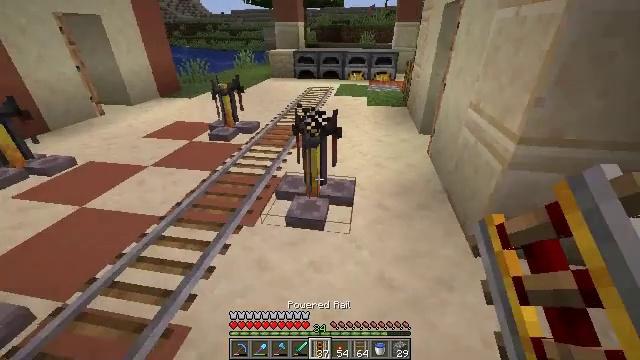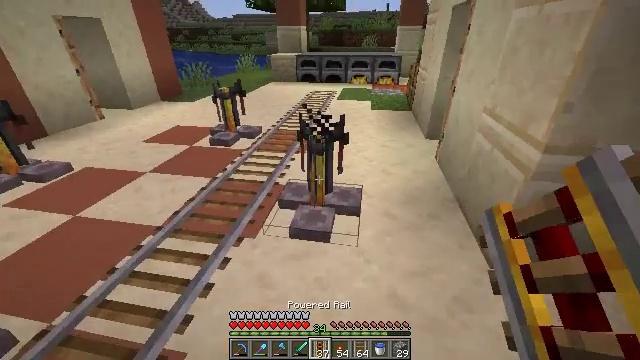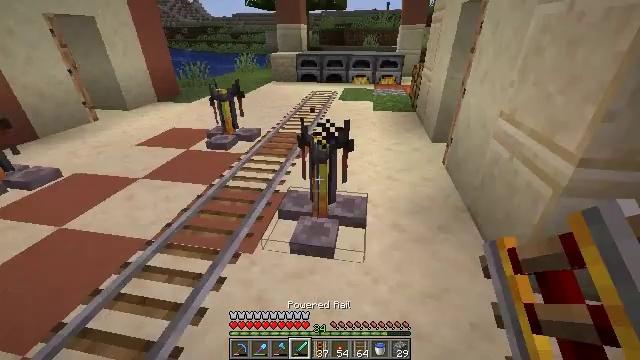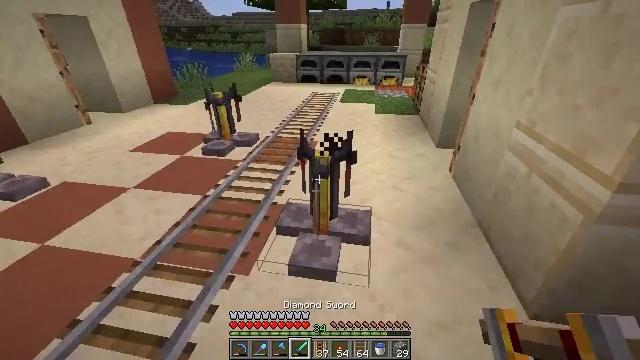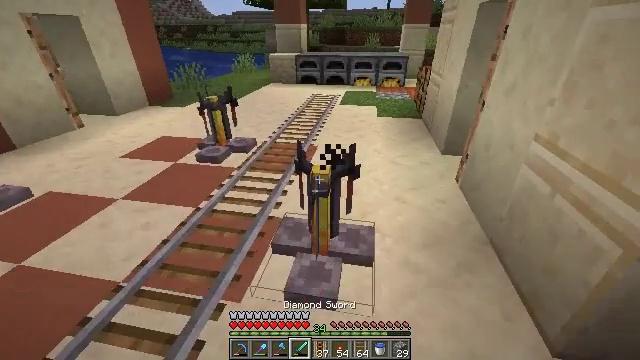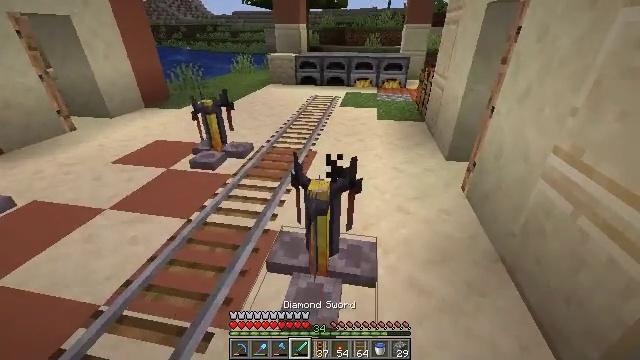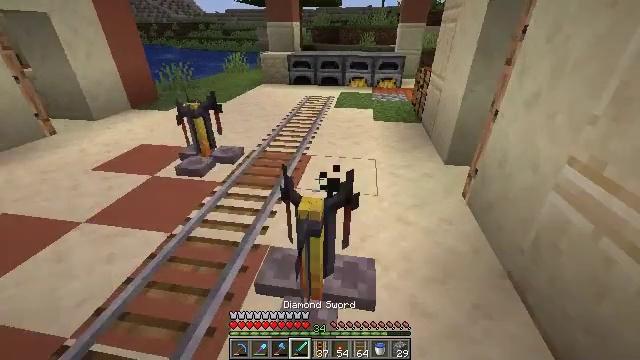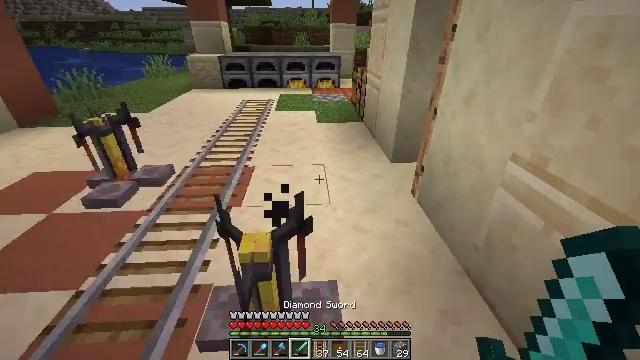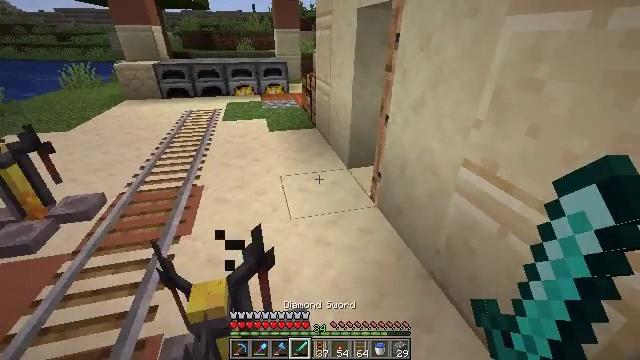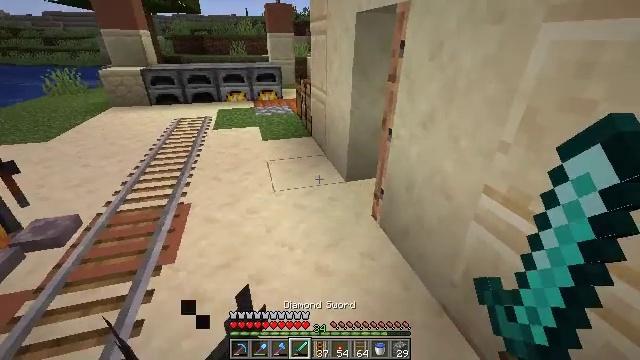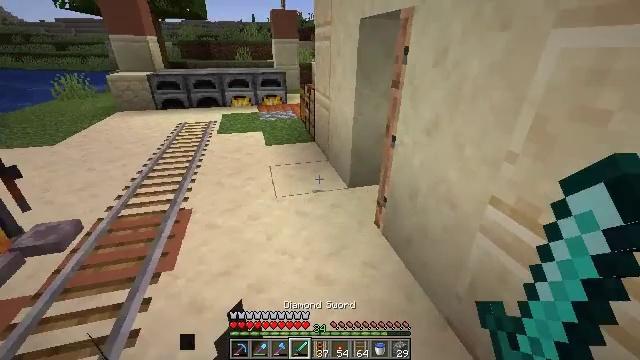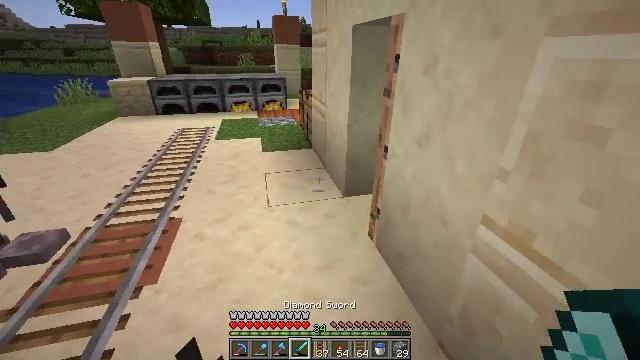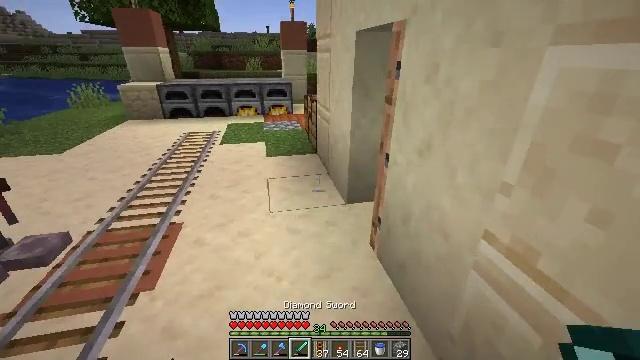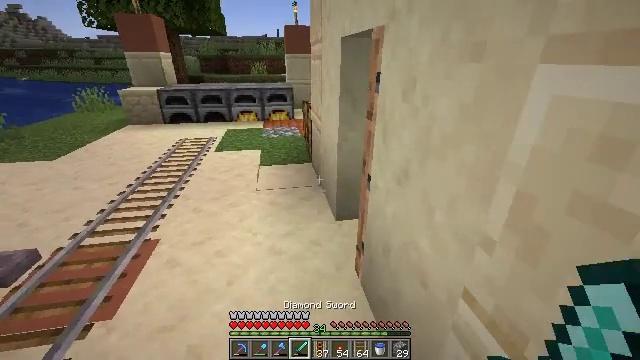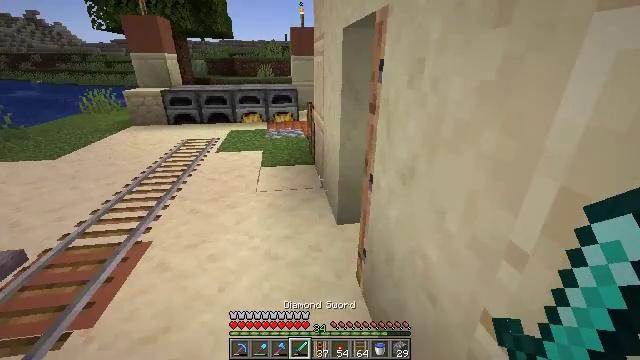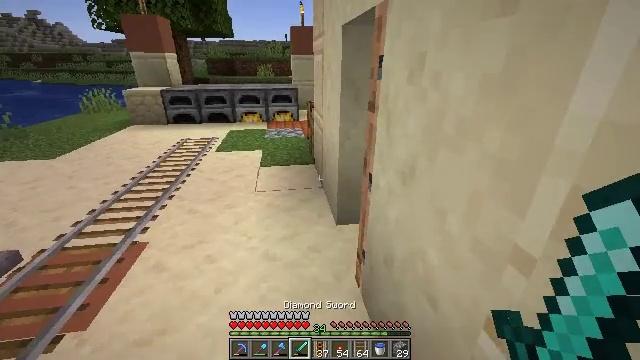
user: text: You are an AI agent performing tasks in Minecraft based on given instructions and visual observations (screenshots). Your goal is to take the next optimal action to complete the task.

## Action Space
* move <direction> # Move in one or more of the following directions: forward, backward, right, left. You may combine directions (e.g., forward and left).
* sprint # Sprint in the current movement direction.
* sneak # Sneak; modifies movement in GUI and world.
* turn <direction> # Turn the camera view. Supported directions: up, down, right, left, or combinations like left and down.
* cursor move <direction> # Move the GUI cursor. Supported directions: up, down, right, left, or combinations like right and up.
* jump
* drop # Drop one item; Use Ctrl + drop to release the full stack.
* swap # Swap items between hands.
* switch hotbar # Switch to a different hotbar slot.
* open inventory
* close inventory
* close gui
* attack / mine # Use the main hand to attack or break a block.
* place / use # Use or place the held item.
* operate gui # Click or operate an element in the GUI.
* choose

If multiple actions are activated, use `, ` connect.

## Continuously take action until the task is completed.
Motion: motion action
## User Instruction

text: Drop a smooth sandstone.
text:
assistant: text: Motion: move forward
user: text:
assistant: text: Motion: move forward, switch to hotbar 4
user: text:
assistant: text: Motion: move forward, switch to hotbar 4
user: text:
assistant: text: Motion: move forward, switch to hotbar 4
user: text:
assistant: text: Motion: move forward, switch to hotbar 4
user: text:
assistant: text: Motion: move forward, turn right
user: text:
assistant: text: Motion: move forward, turn right
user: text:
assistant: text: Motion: move forward, turn right
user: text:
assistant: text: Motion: move forward, turn right
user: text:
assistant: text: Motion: move forward and move right, turn left
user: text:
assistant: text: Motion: move forward and move right, turn up
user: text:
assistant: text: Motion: move forward and move right, turn left
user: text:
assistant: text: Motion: move forward and move right, turn left
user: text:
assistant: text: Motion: move forward, turn left
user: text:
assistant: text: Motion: move forward and move left
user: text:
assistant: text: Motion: move forward and move left
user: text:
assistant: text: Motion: move forward and move left
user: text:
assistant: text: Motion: move forward and move left
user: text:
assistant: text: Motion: move forward and move left
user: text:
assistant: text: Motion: move forward and move left
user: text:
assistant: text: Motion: move forward and move left
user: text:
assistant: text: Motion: move forward and move left
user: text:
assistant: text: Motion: move forward and move left
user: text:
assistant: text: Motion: move forward and move left, turn right
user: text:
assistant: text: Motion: move forward and move left, turn right
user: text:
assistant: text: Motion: move forward and move left, turn right
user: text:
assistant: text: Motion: move forward and move left, turn right
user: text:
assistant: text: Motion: move forward and move left, turn right
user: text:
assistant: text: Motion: move forward and move left, turn right
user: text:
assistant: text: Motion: move forward, turn right